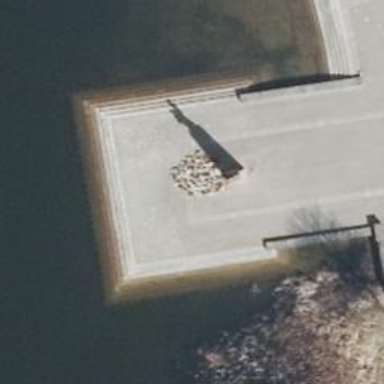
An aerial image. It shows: Historic memorial featuring statue.